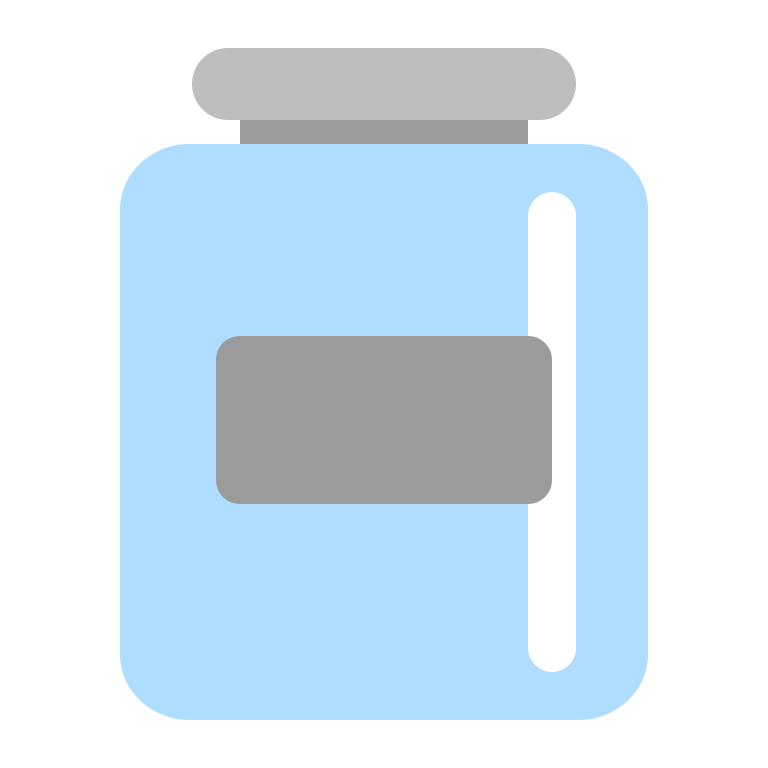
jar flat